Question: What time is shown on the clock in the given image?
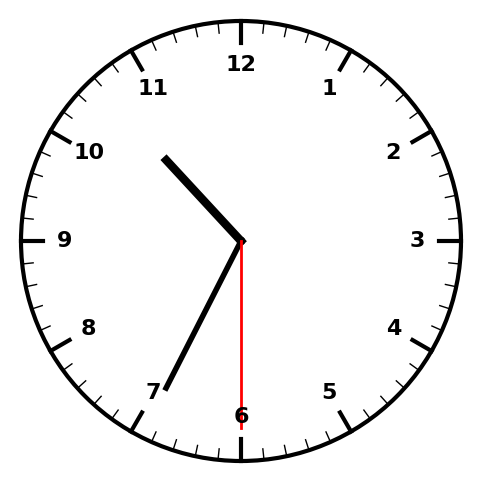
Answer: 10:34:30